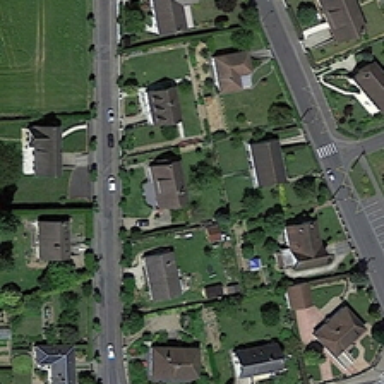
Many buildings and green trees are in a medium residential area .